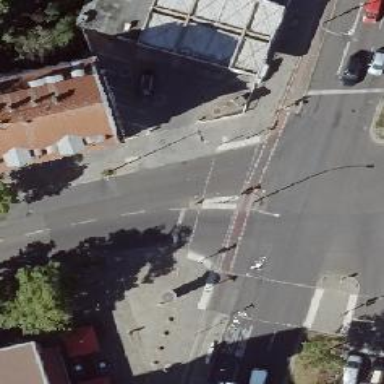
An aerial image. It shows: Crossing with traffic signals.